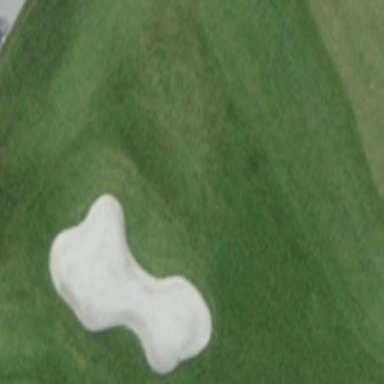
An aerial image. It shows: Golf bunker filled with sandy terrain.